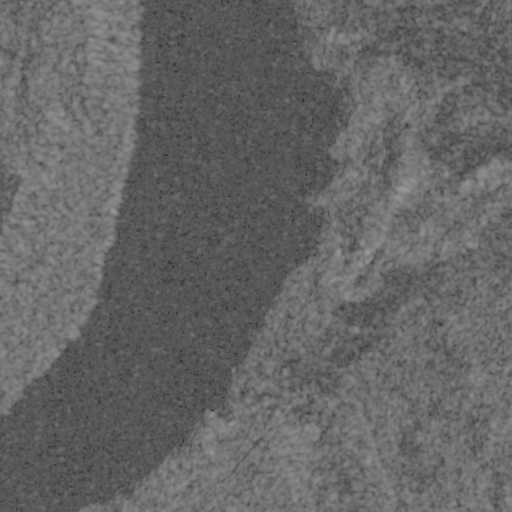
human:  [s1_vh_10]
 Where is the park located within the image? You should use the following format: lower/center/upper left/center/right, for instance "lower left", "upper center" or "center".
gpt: The park is located in the center right of the image.
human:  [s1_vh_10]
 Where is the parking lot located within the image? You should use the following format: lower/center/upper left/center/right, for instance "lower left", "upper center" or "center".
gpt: The parking lot is located in the center right of the image.
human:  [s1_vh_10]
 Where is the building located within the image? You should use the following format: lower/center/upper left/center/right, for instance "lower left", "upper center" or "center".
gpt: The building is located in the center right of the image.
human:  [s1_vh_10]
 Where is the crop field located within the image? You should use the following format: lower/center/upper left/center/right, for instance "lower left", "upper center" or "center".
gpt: There is no crop field in the image.

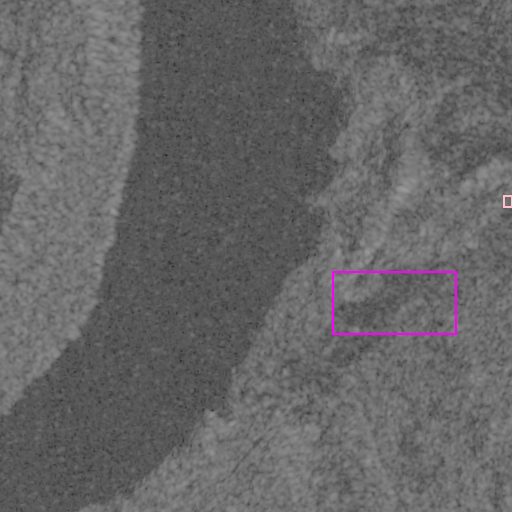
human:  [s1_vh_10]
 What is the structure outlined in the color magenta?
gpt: The structure outlined in magenta is a crop field.
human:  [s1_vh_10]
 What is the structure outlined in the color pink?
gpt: The structure outlined in pink is a park.
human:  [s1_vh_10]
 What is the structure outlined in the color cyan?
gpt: There is no cyan outline.